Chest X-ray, PA view. Patient: 69 years old, sex F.
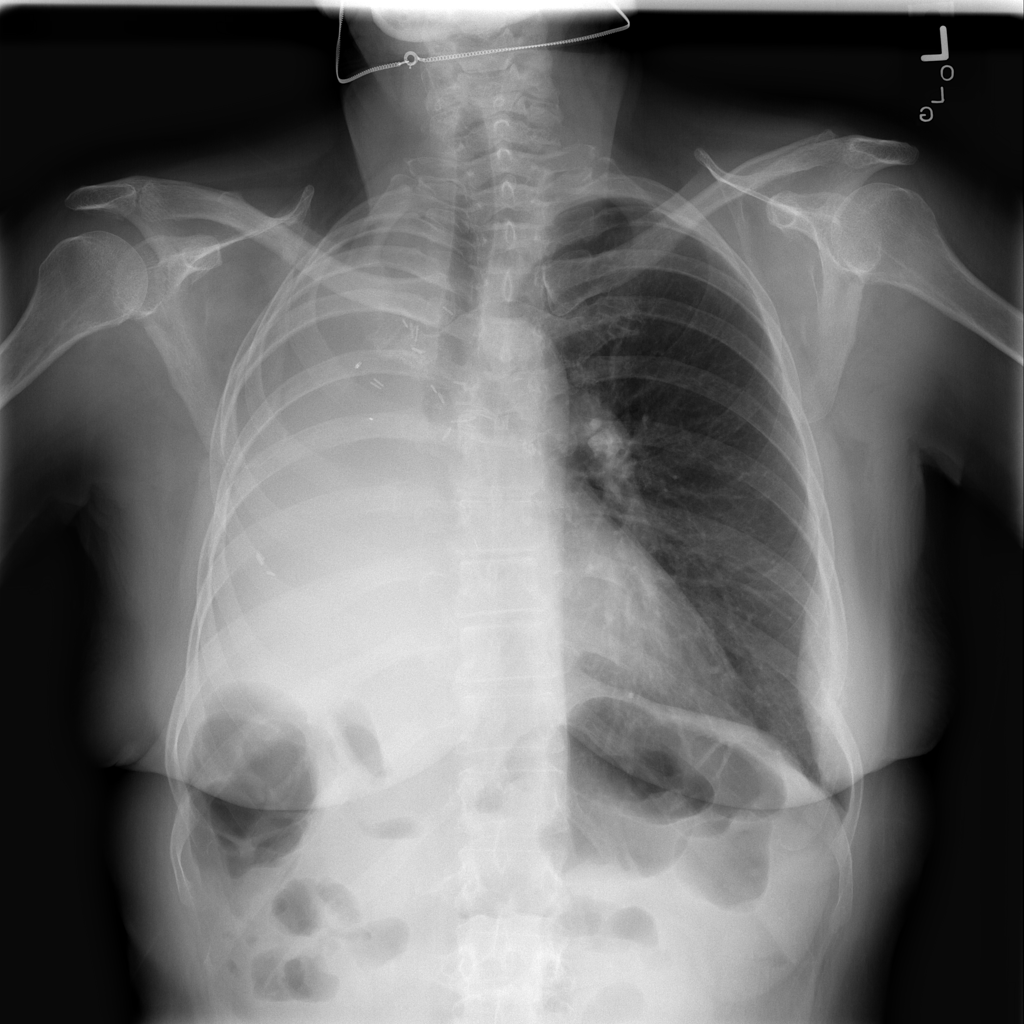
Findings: Mass